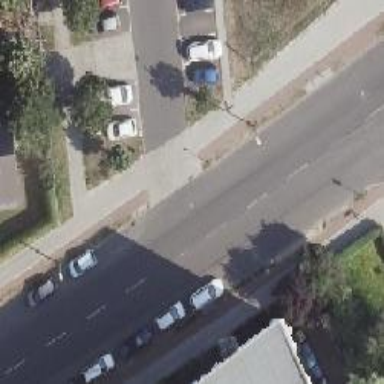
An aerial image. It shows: Unmarked crossing on the road.